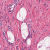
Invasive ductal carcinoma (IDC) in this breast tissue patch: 0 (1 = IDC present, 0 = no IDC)